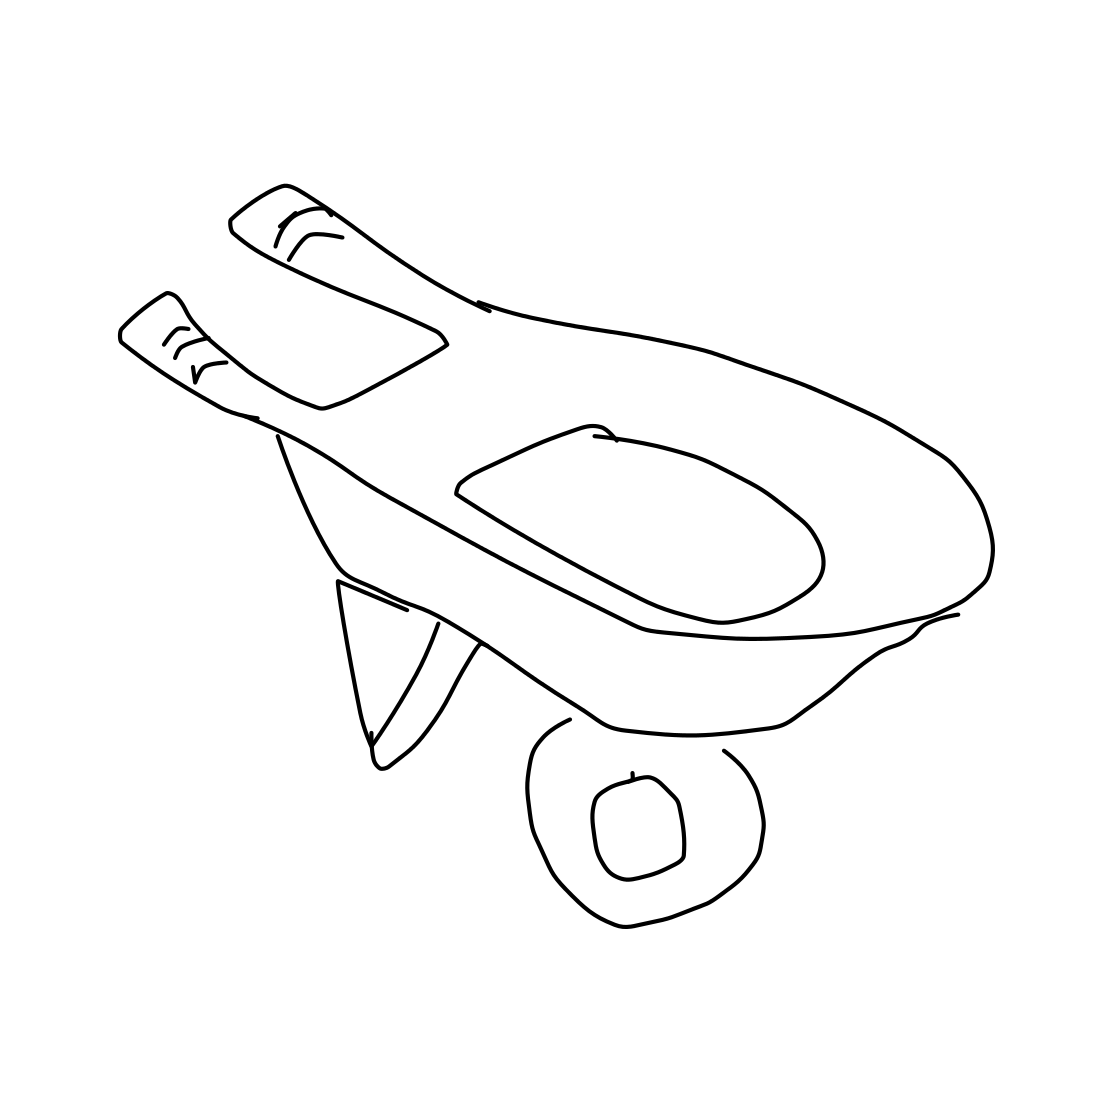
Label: wheelbarrow